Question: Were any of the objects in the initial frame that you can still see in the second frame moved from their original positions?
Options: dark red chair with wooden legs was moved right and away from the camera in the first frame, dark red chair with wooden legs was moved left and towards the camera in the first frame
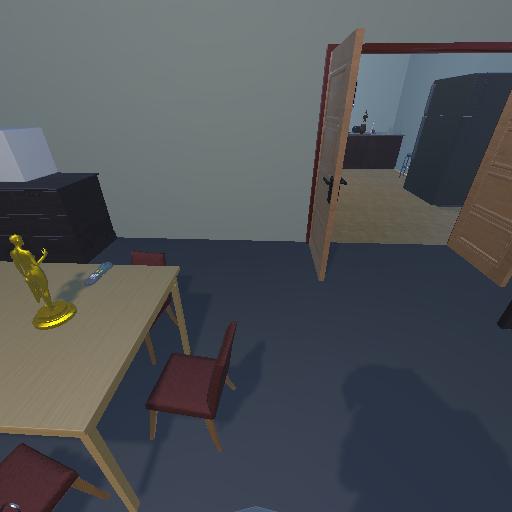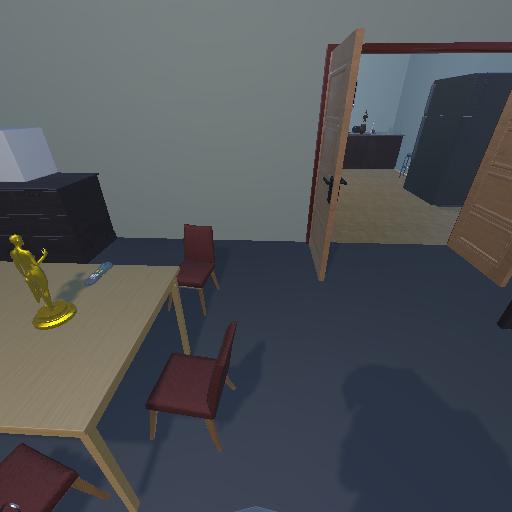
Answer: dark red chair with wooden legs was moved right and away from the camera in the first frame